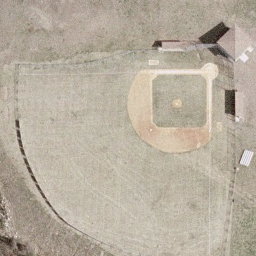
Label: baseball diamond